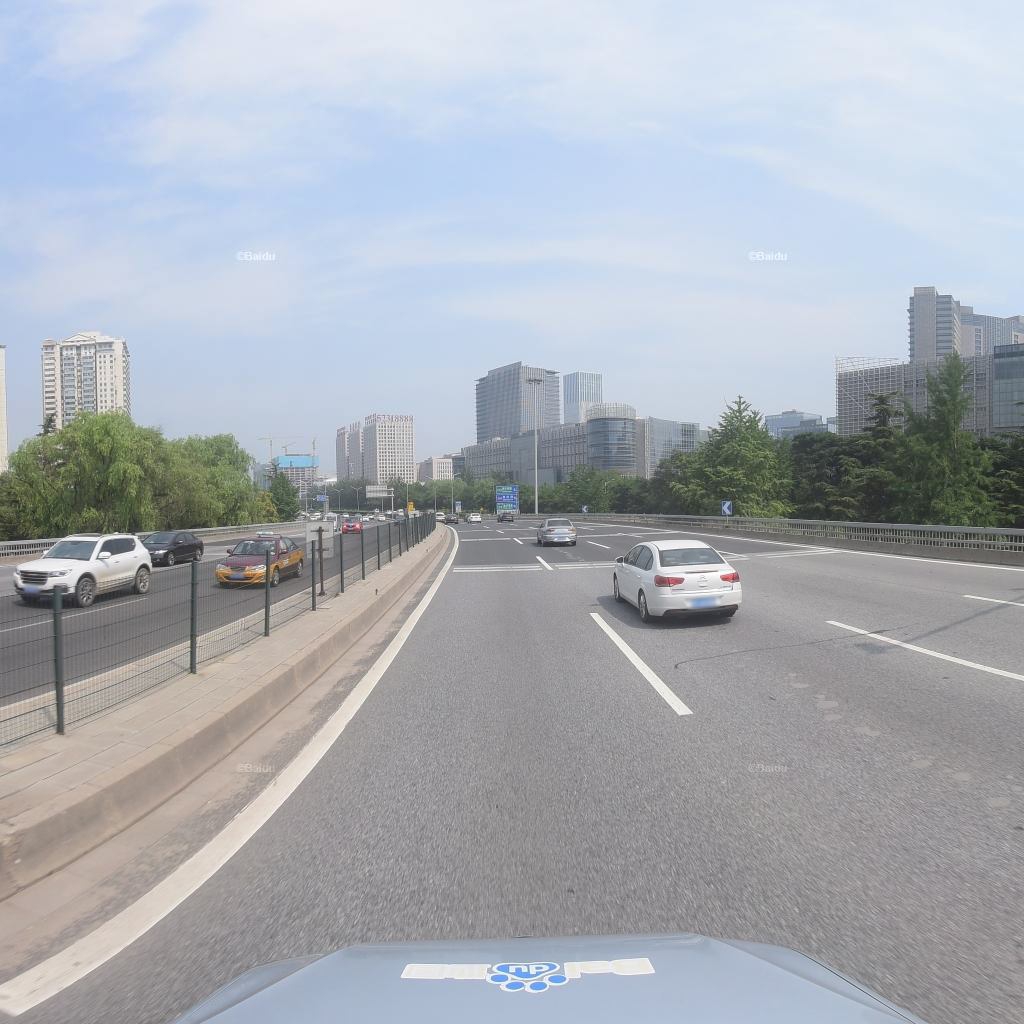
Region: Fengtai
Road damage annotations: transverse patch